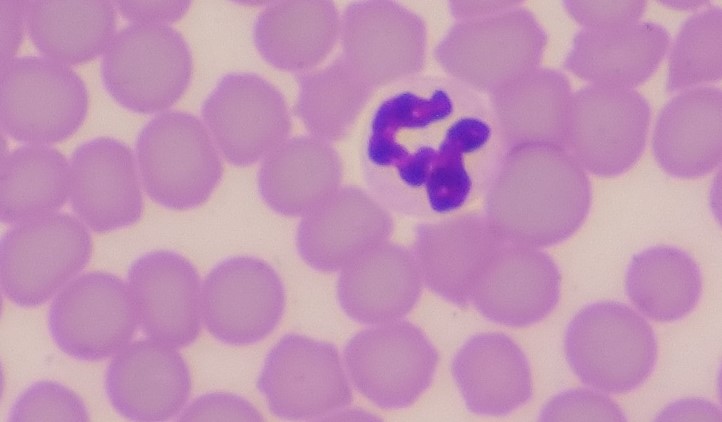
White blood cell type: Neutrophil